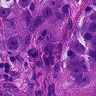
Metastatic tissue present: yes